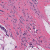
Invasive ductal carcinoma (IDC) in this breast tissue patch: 1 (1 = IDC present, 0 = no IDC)